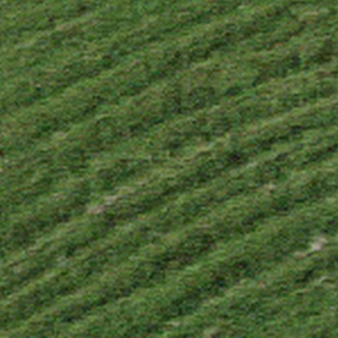
Label: other